Question: I have an action method in my controller as;
'''
public ActionResult IndexWithJson(int Id, int? page)
{
int pageSize = 2;
int pageNumber = (page ?? 1);
using (var adsRepo = new AdvertisementRepository())
{
if (Id > 0)
{
return Json(new{
Data = adsRepo.GetAdvertisementBySubCategoryId(Id).ToPagedList(pageNumber, pageSize)
}, JsonRequestBehavior.AllowGet);
}
else
{
return View("404");
}
}
}
'''
the result output in the browser is;

As you can see in the picture, I have an wrap up the data (in controller as well) with an object called "Data".
Now when I call this using jQuery like this;
'''
var serviceBase = "/catalog/";
$.ajax({
url: serviceBase + 'IndexWithJson',
contentType: 'application/json; charset=utf-8',
dataType:'json',
data: { Id: categoryId, page: page },
success: function (data) {
alert(data.Title);
}
});
'''
What is the problem here?
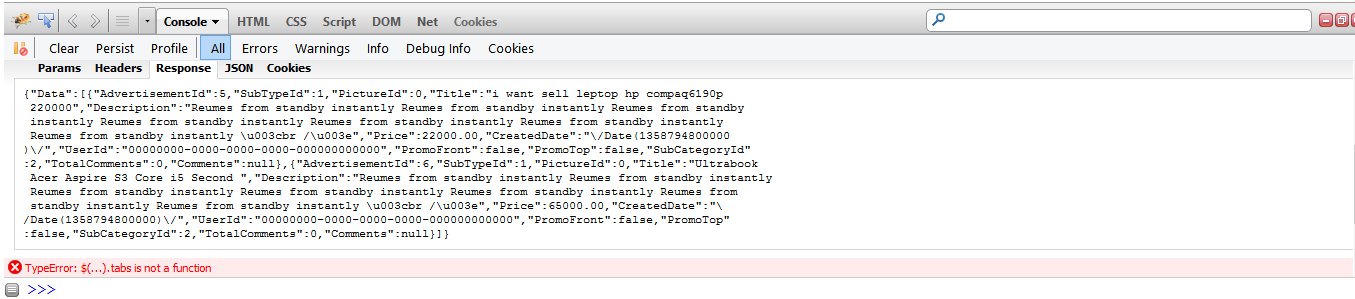
Answer: try this:
'''
data.Data[0].Title
'''
This should be working